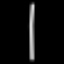
Label: line